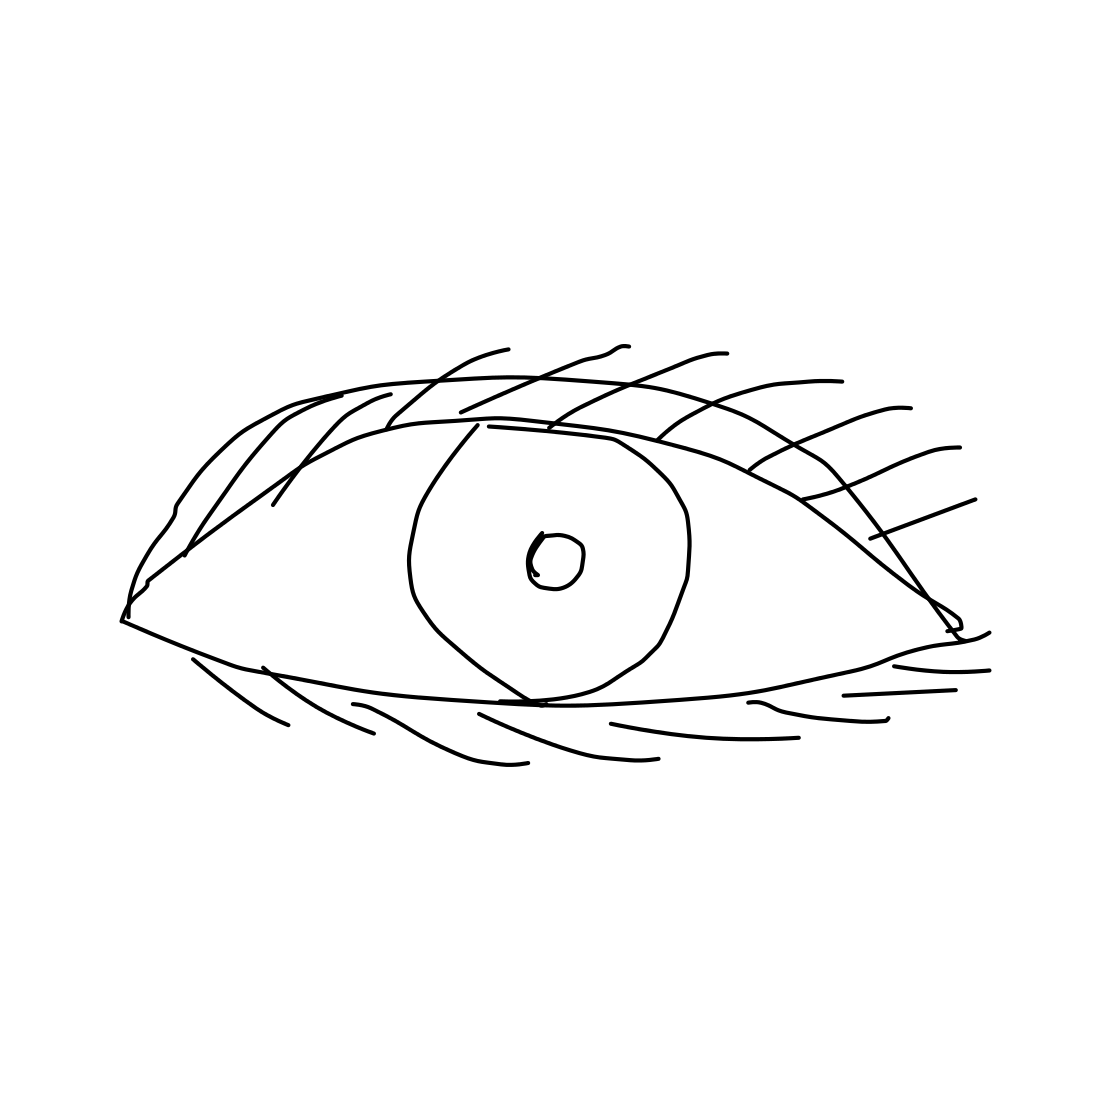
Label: eye